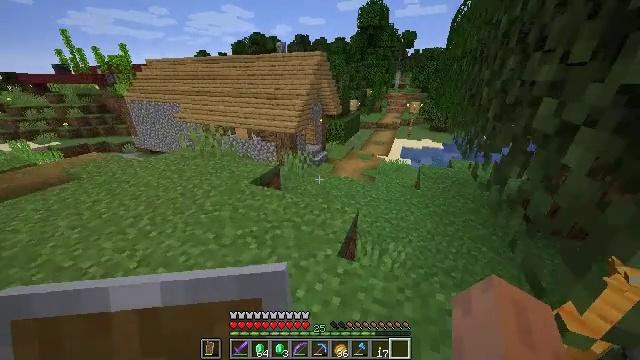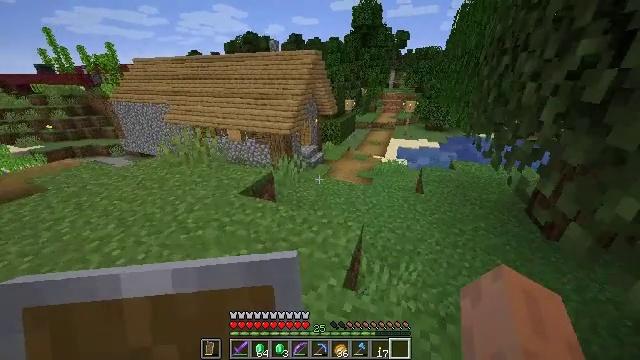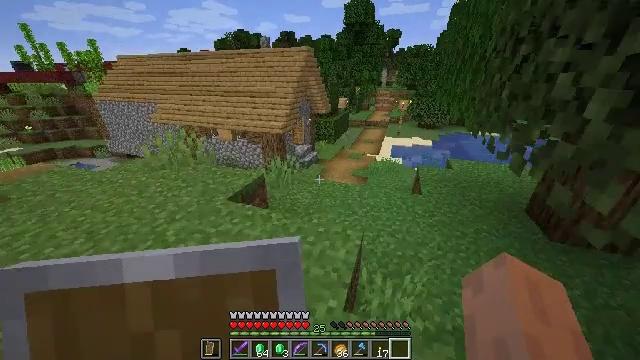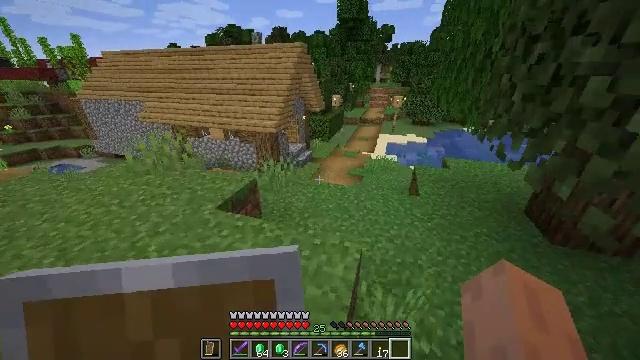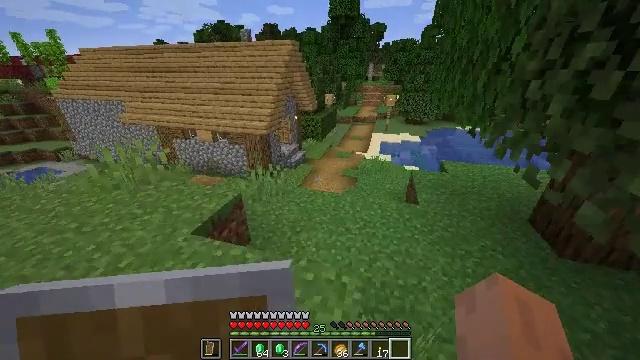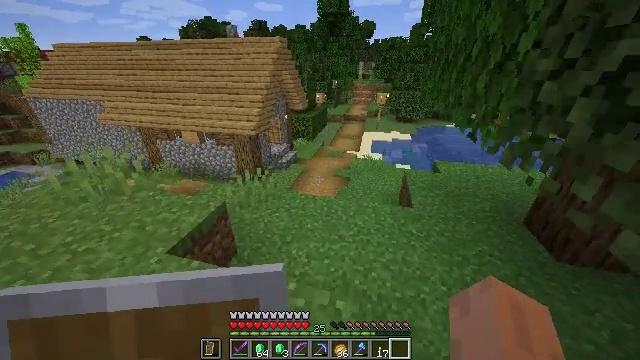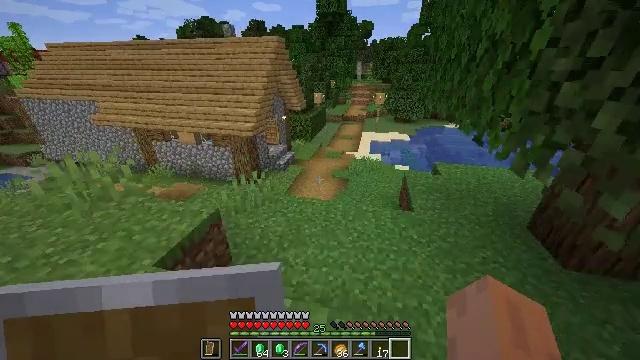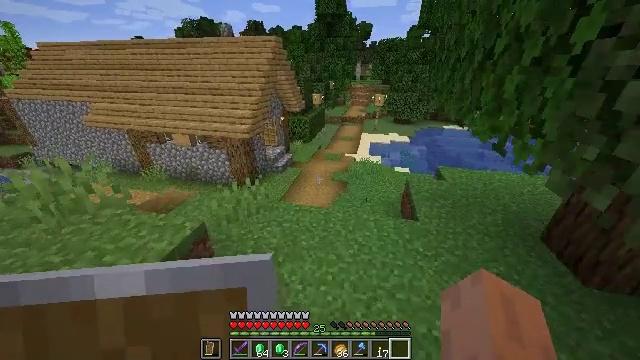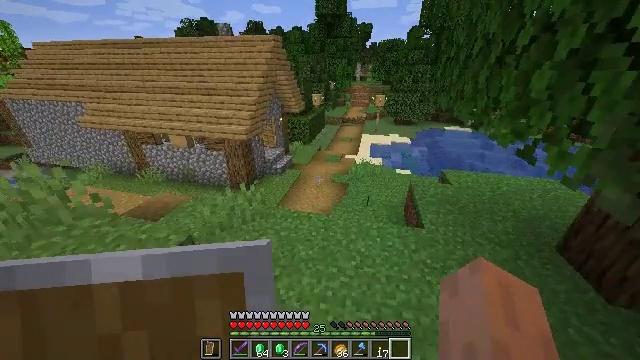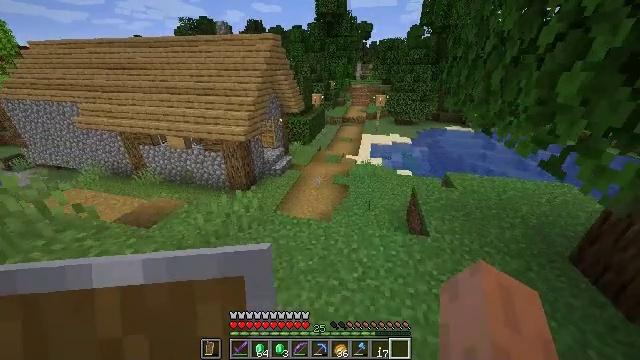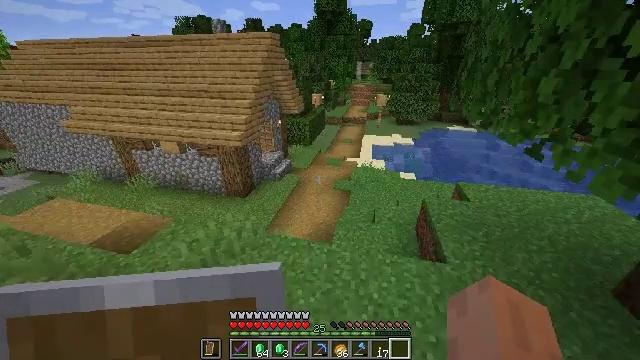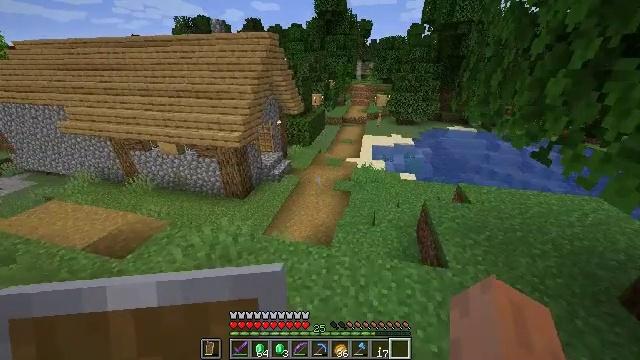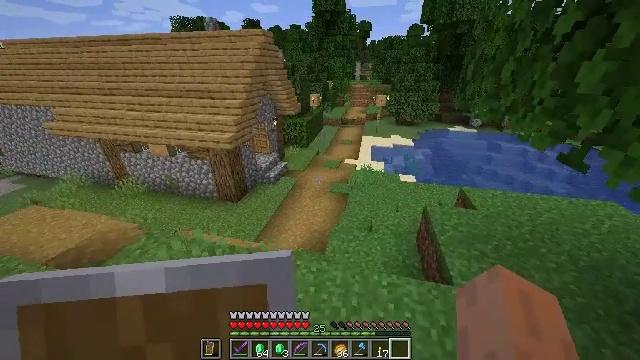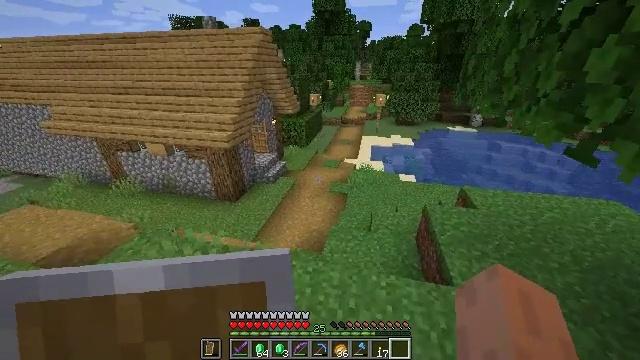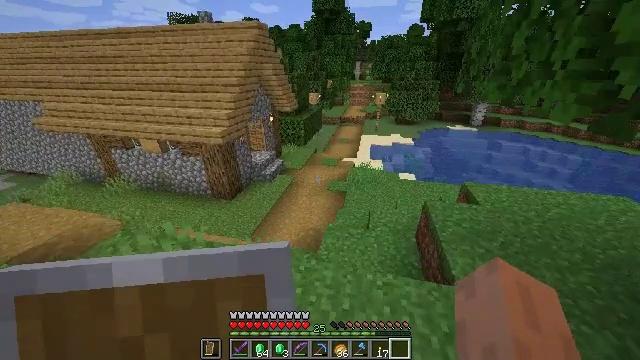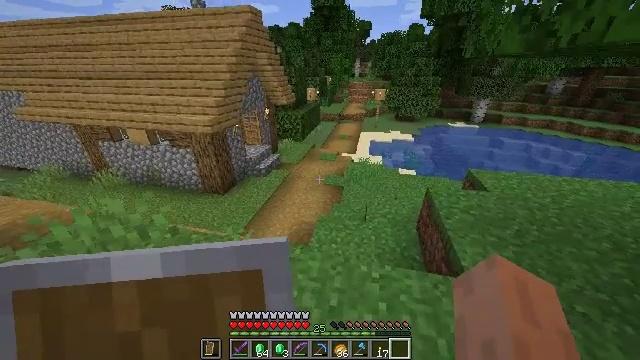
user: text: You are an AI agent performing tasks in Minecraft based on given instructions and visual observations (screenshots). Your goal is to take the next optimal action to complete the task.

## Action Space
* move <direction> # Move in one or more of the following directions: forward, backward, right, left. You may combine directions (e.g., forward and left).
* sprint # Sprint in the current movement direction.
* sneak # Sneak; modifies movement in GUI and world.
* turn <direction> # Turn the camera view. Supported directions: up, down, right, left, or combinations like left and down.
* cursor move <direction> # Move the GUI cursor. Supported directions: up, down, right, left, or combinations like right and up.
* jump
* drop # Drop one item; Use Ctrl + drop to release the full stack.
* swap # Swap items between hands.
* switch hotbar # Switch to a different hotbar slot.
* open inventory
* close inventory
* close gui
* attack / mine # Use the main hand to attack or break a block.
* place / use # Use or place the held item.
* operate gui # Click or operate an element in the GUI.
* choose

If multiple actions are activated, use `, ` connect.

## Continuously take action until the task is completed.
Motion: motion action
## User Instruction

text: Mine the white banner to collect it.
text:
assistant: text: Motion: move forward, turn right
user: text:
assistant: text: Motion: move forward, turn right
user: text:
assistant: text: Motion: move forward, turn right
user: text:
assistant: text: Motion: move forward, turn right
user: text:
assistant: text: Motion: move forward, turn right
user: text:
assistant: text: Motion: move forward
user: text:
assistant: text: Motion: move forward
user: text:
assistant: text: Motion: move forward
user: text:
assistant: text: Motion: move forward
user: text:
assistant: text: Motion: move forward
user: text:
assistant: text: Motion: move forward and move right
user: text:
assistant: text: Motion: move forward and move right
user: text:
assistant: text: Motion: move forward and move right
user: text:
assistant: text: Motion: move forward and move right
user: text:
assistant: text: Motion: move forward
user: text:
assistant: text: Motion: move forward
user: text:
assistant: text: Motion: move forward
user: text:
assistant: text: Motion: move forward
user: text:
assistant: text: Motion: move forward
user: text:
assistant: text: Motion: move forward
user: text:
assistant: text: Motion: move forward
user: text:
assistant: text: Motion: move forward
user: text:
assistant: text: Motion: move forward
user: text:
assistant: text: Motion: move forward
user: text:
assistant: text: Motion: move forward
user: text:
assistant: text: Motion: move forward
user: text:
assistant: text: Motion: move forward and move left
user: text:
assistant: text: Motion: move forward and move left
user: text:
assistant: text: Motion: move forward and move left
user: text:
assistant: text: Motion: move forward and move left